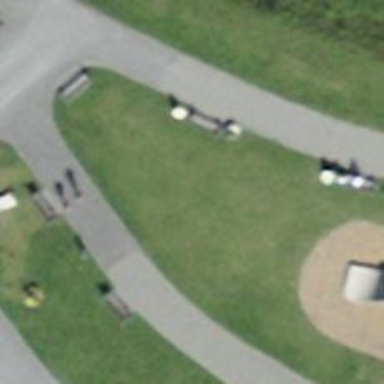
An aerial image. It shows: Bench for seating.